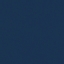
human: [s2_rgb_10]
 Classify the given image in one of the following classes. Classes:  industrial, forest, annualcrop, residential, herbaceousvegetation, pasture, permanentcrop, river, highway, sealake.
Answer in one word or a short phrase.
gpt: SeaLake